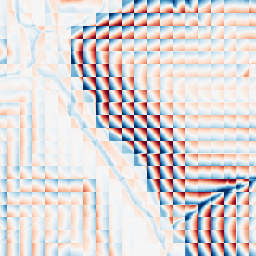
Category: wavelet
Decomposition family: wavelet_dwt
Decomposition parameters: wavelet: haar
level: 4
Upsampling method: area
Upsampling parameters: scale: 4
Upsampling scale: 4